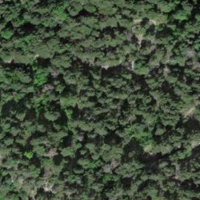
EUNIS habitat code: 43
Species observed at this site:
Lathyrus vernus